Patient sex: F
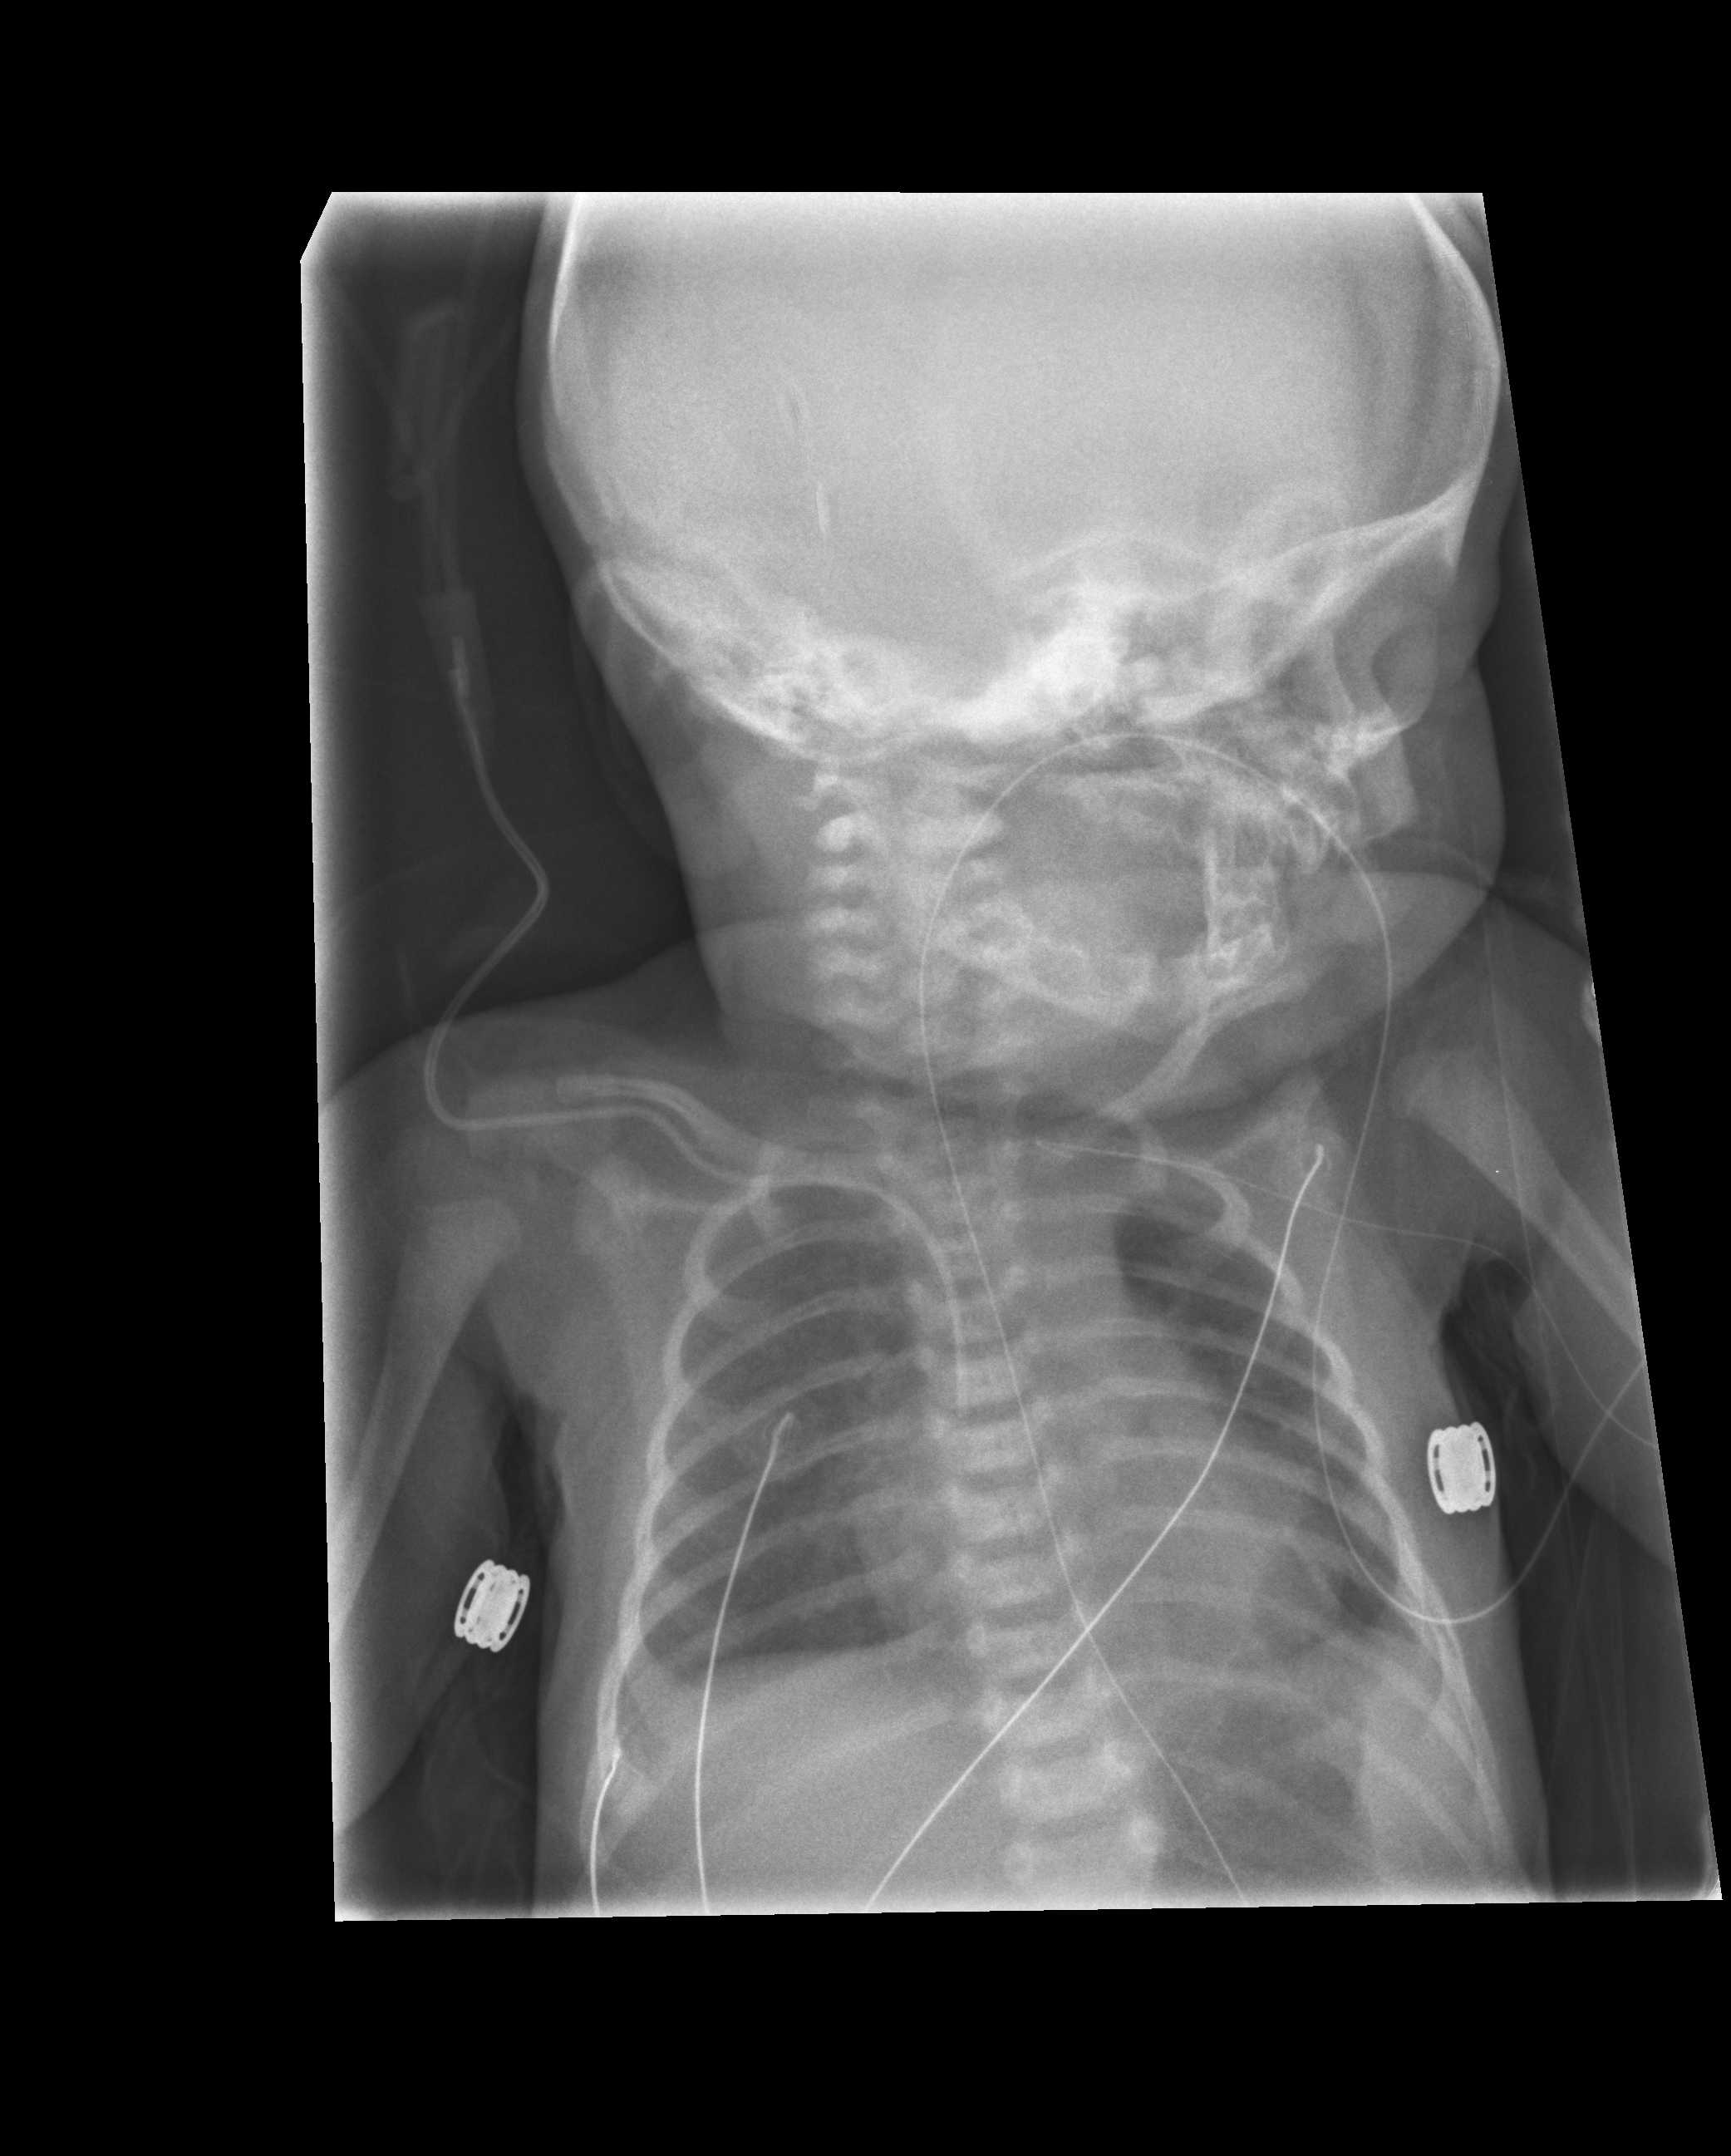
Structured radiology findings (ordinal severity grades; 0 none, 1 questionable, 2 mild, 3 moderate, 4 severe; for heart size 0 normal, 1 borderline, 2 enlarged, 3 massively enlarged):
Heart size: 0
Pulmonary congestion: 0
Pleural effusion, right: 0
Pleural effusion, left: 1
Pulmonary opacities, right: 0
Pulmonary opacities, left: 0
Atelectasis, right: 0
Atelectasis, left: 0